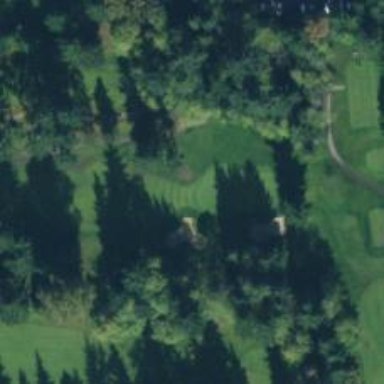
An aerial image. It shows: Golf hole.